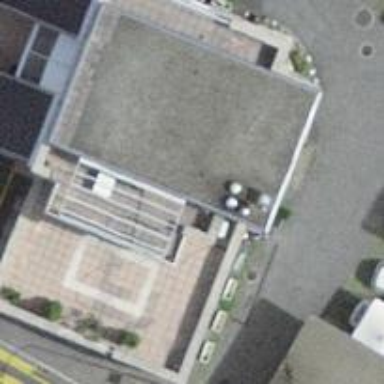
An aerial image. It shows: Restaurant.